Aerial crown-view tile of a tropical tree (Barro Colorado Island, Panama), acquired 20250217:
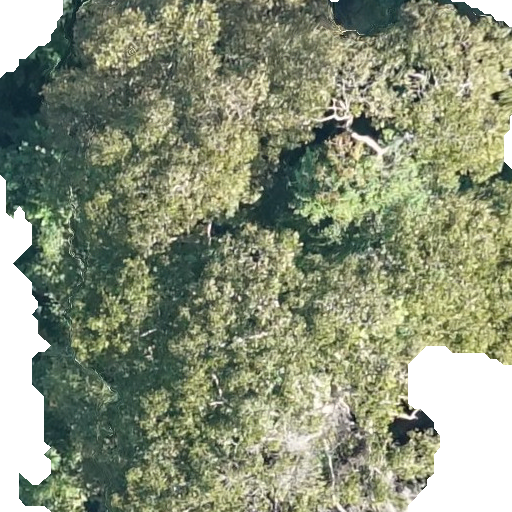
Species: Dipteryx oleifera
GBIF accepted scientific name: Dipteryx oleifera
Crown area: 417.892 m²